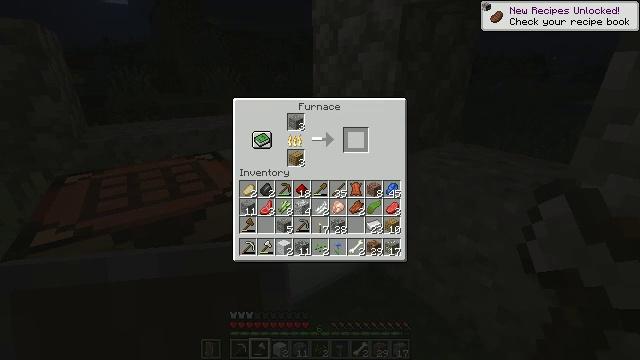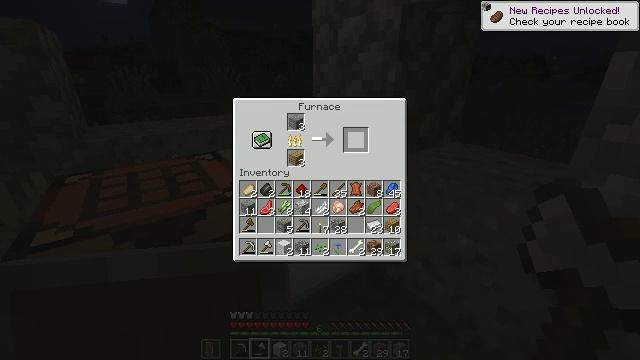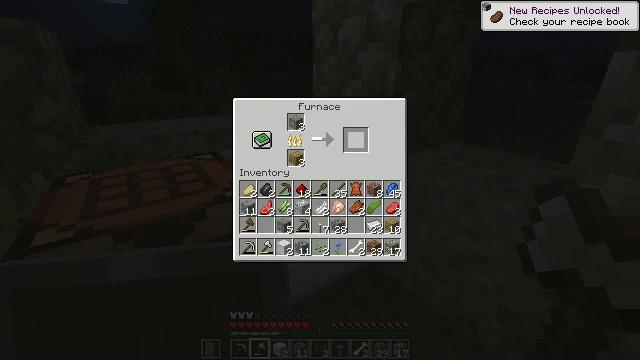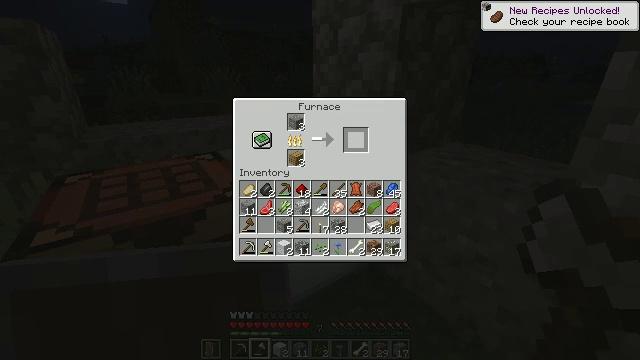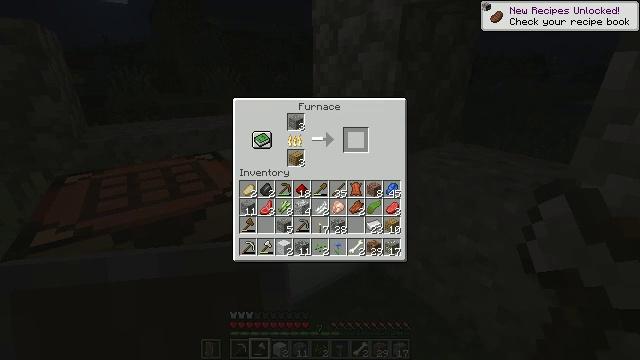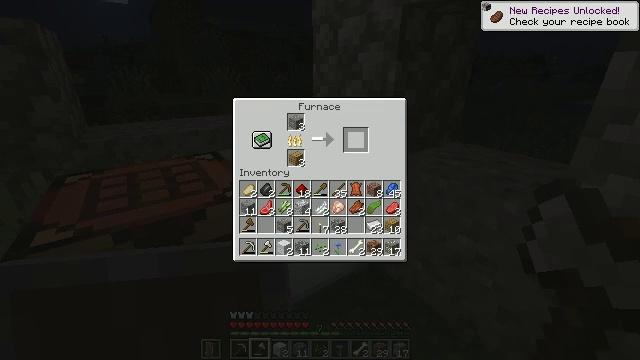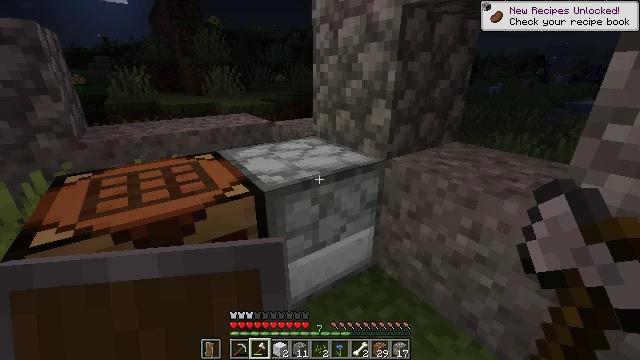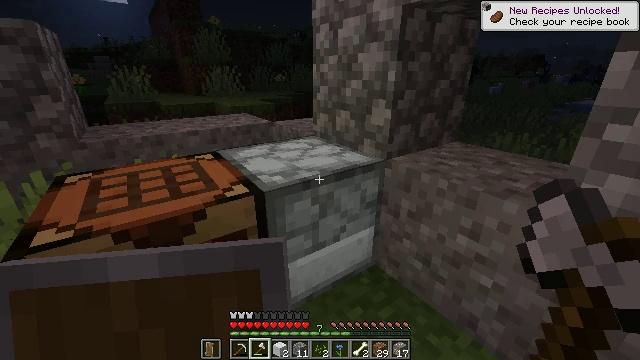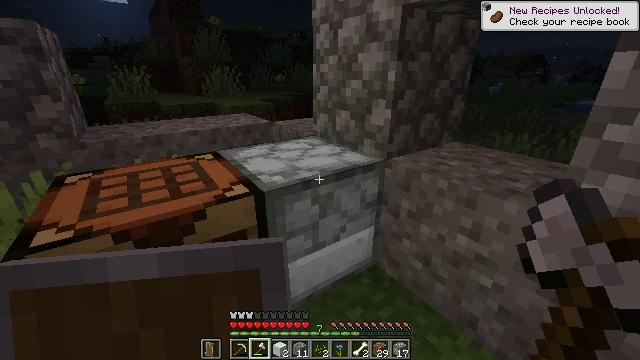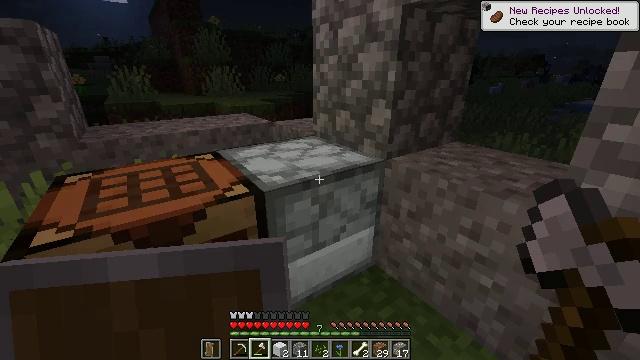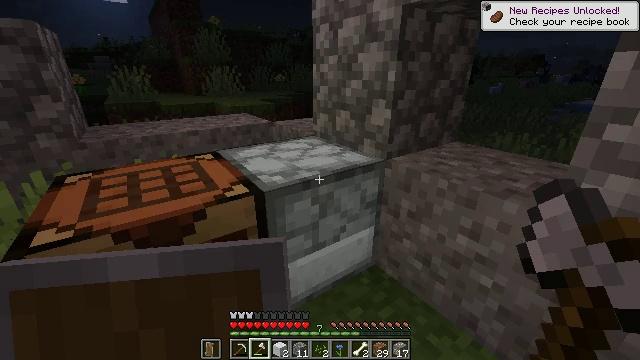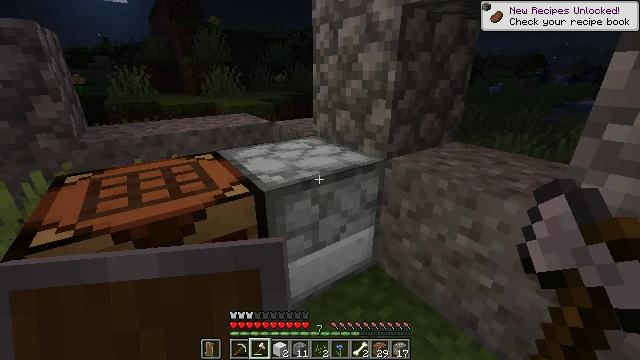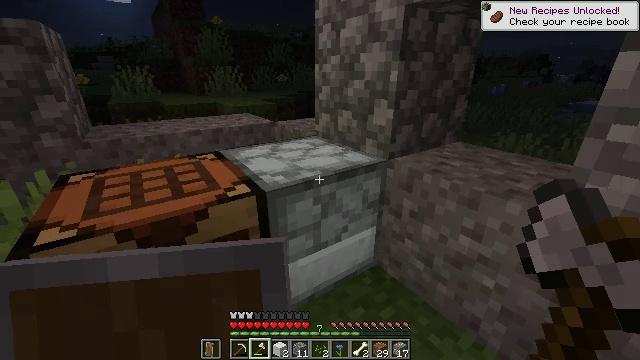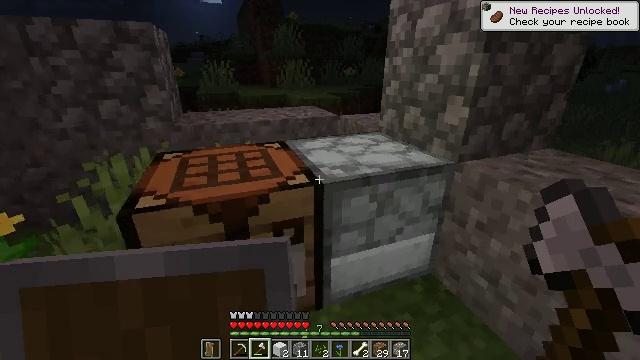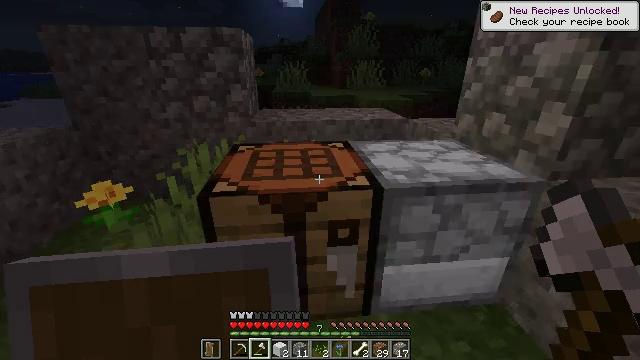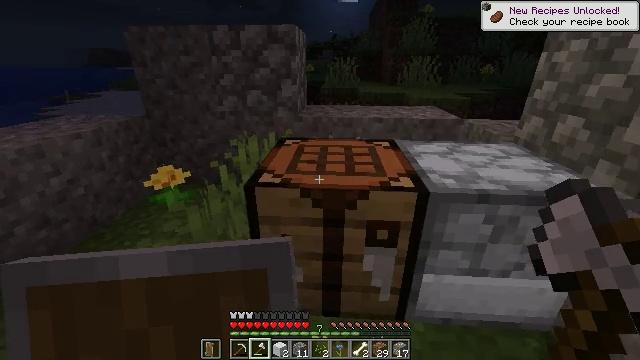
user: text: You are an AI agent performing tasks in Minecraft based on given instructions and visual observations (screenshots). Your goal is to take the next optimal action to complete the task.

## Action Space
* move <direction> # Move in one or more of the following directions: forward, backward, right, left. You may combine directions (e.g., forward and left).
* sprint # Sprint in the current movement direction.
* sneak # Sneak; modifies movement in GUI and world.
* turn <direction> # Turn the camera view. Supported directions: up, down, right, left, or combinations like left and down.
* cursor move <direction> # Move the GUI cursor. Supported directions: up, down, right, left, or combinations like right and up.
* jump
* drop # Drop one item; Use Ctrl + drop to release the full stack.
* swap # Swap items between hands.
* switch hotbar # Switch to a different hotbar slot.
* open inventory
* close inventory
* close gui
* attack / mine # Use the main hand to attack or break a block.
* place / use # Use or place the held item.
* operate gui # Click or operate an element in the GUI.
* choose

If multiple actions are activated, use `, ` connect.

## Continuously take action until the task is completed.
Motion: motion action
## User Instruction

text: Produce iron boots with iron ingots in the crafting table.
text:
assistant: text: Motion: sneak
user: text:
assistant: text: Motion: sneak
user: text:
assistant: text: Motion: sneak
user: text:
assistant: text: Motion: no_op
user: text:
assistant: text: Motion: no_op
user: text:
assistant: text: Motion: open inventory
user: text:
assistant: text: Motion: open inventory
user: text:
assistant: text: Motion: open inventory
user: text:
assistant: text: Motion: open inventory
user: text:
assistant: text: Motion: no_op
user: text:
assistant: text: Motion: no_op
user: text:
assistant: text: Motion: no_op
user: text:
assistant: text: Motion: turn left and down
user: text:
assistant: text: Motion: turn left
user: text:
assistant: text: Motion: turn left
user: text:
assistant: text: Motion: turn left
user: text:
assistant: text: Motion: no_op
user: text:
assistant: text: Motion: no_op
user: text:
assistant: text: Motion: no_op
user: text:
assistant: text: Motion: no_op
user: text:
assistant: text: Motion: no_op
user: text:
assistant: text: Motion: use / place
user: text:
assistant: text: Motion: use / place
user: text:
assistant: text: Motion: no_op
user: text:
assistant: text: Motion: no_op
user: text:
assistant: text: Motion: no_op
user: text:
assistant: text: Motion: no_op
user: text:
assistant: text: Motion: no_op
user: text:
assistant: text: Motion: no_op
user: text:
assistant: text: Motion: no_op